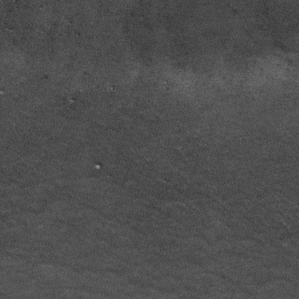
Label: frost